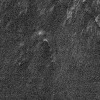
Atmospheric dust classification: not_dusty